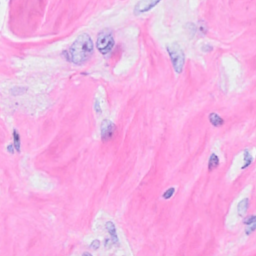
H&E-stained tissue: Breast